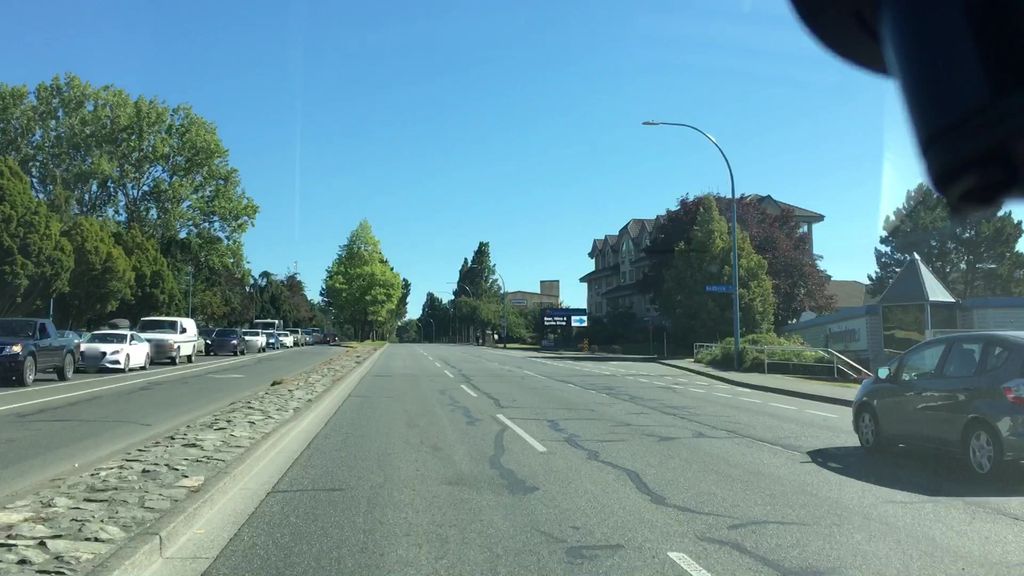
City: victoria